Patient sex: F
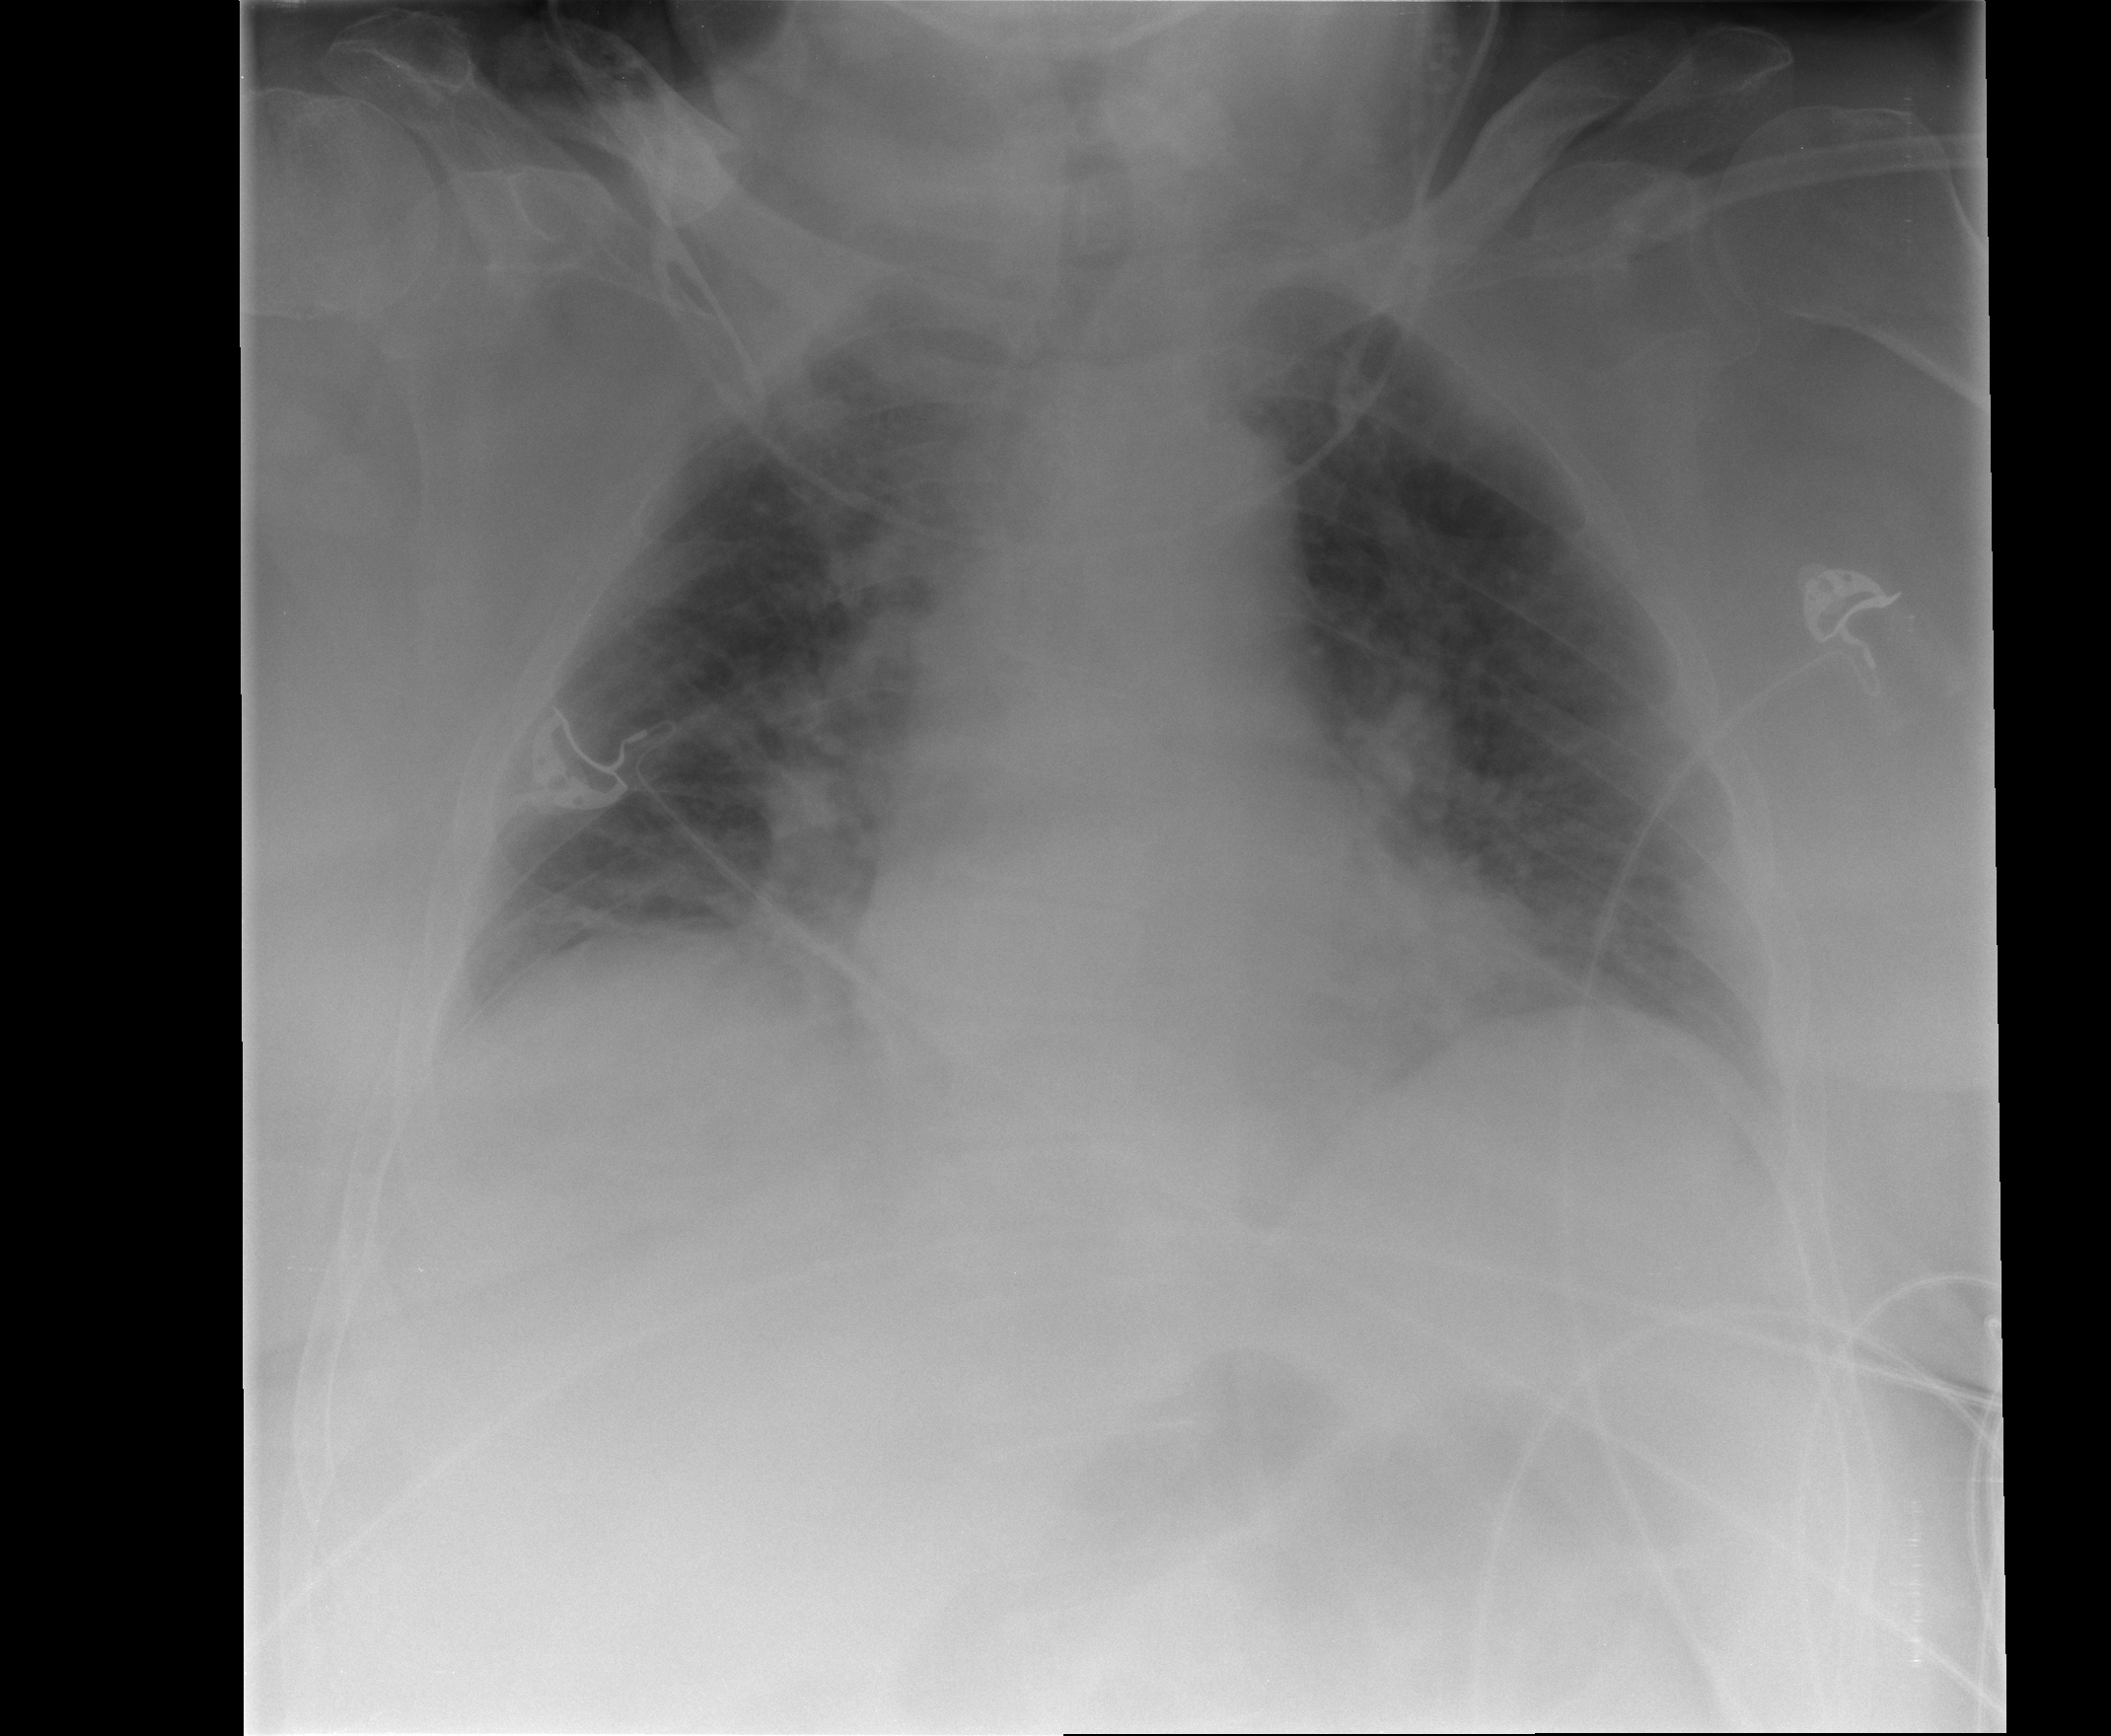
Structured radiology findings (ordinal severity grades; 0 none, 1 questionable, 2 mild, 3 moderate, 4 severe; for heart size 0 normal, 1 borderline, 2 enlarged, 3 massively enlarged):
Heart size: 0
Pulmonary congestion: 2
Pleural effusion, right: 0
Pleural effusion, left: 0
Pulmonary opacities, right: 0
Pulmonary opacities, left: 0
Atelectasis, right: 0
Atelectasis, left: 0